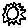
Label: sun